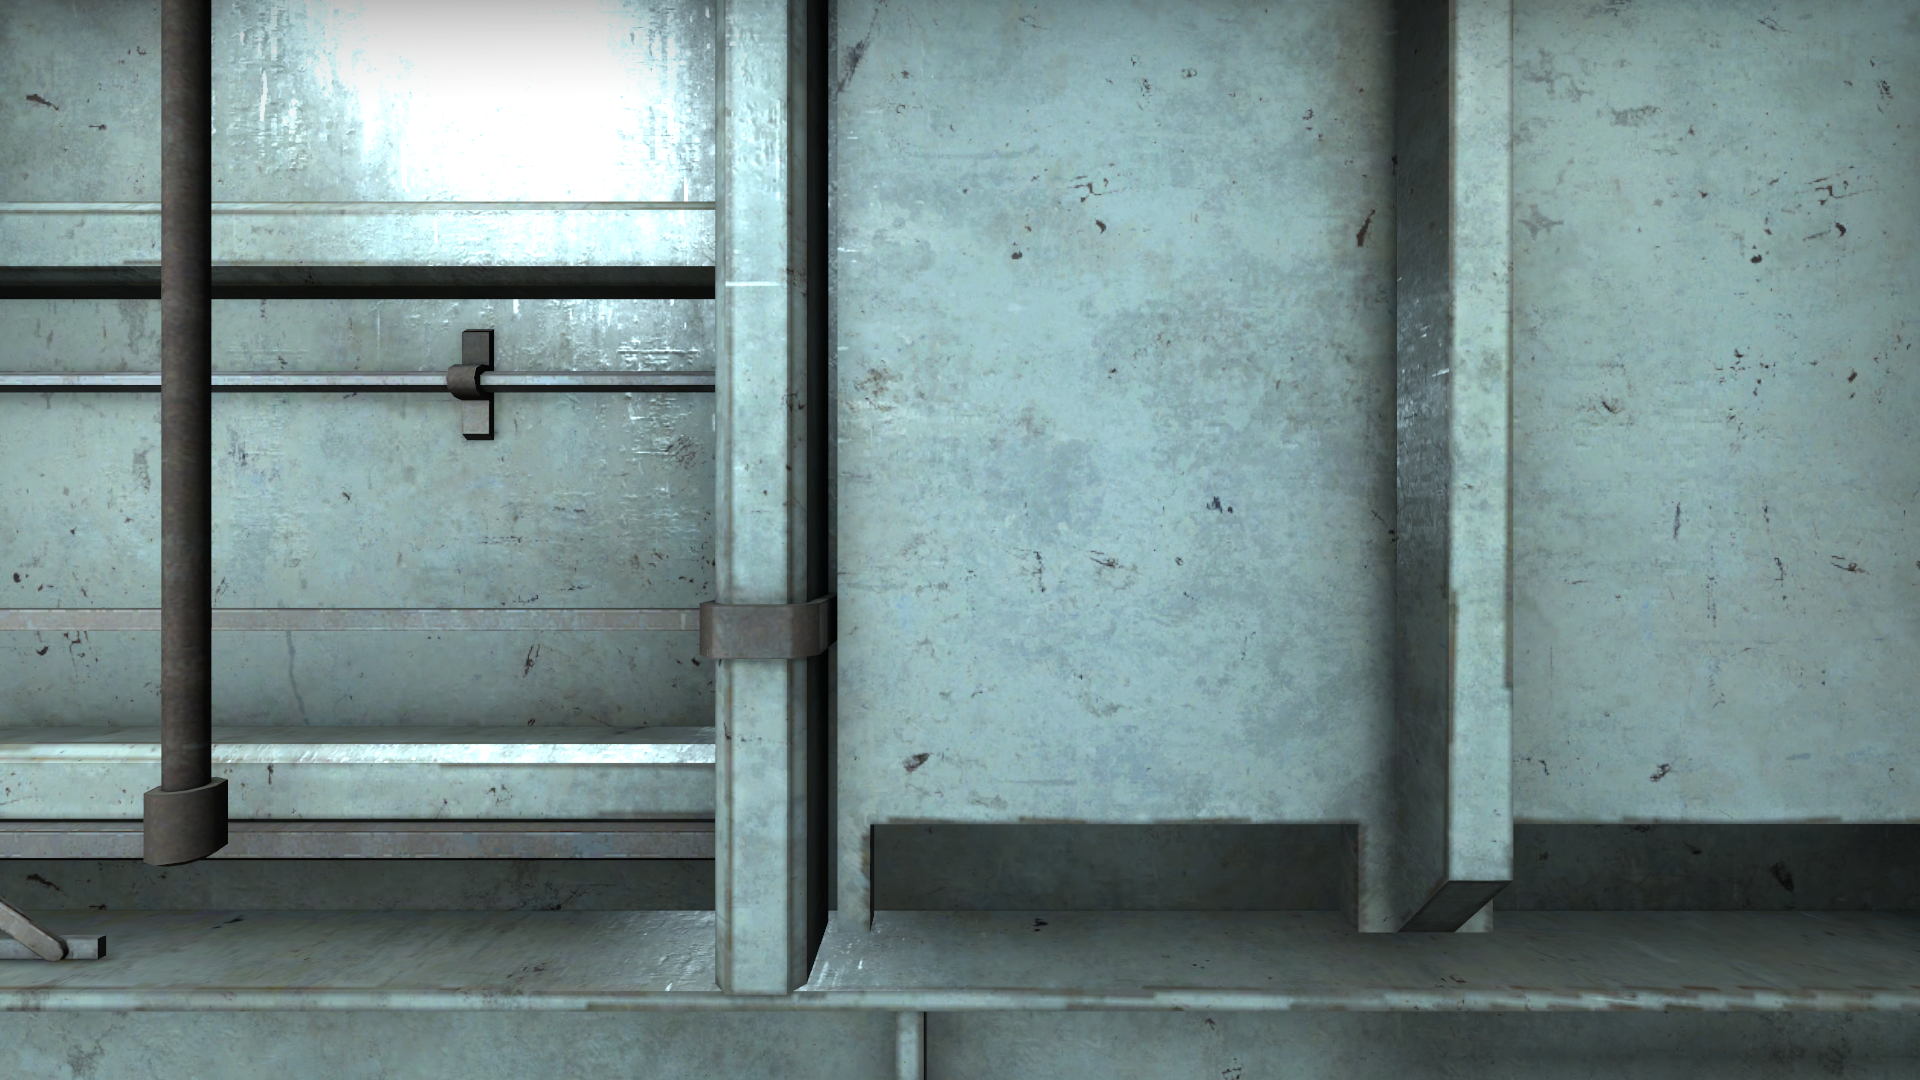
Map: de_train